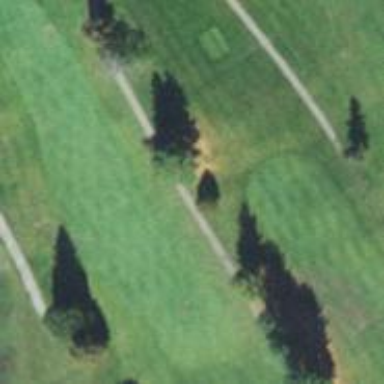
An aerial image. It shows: Path for both road and golf.